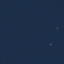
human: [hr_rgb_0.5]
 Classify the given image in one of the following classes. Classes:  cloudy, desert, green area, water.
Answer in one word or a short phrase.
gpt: water